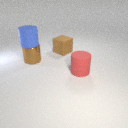
large brown metal cylinder below large blue rubber cylinder